Interaction volume radius: 10 \u00c5
Interaction volume height: 20 \u00c5
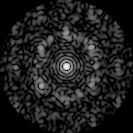
Disorder parameter: 0.7045